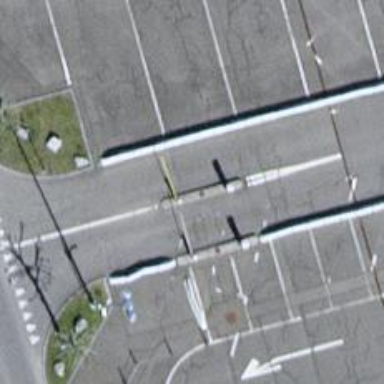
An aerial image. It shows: Lift gate barrier.